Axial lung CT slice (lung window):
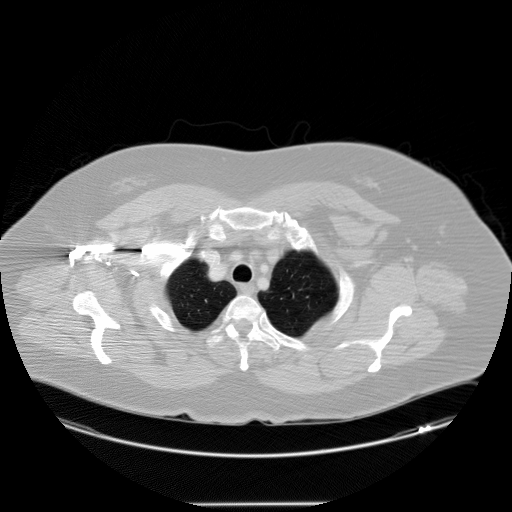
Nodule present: no